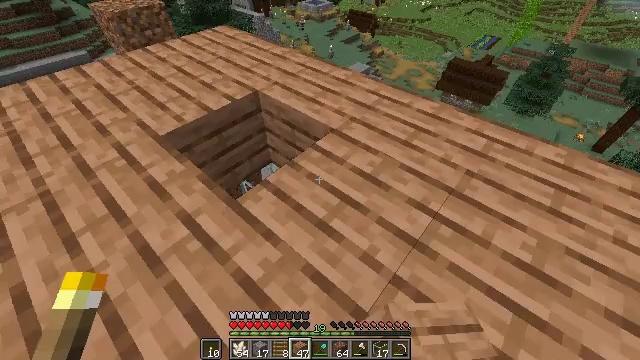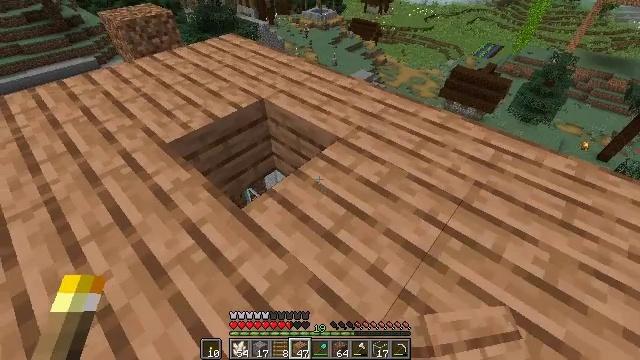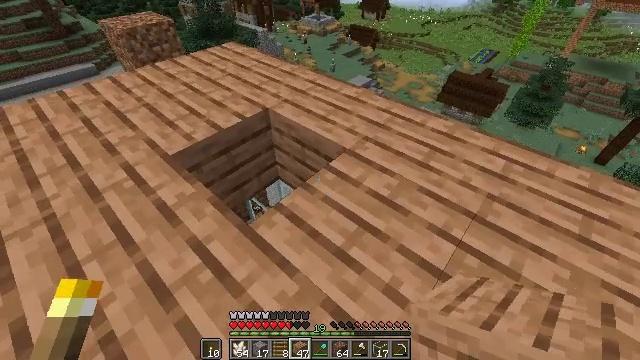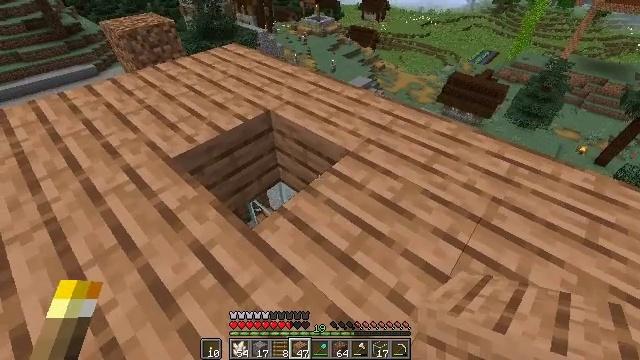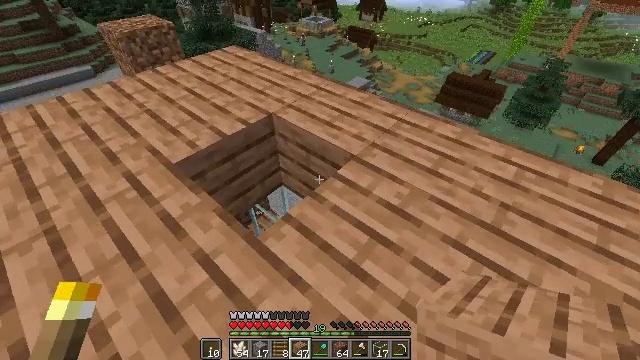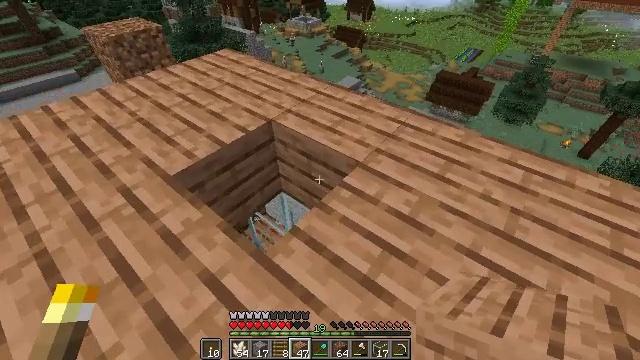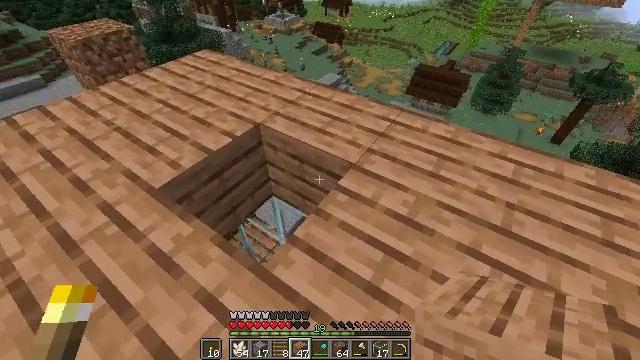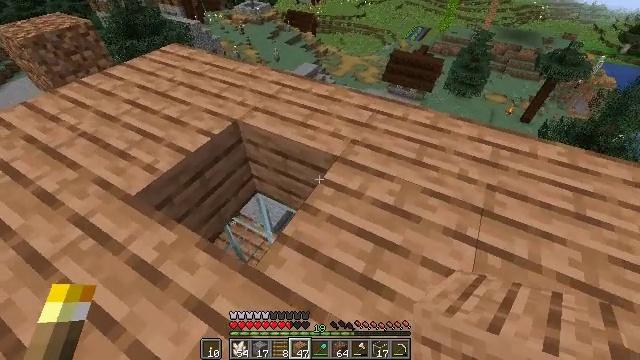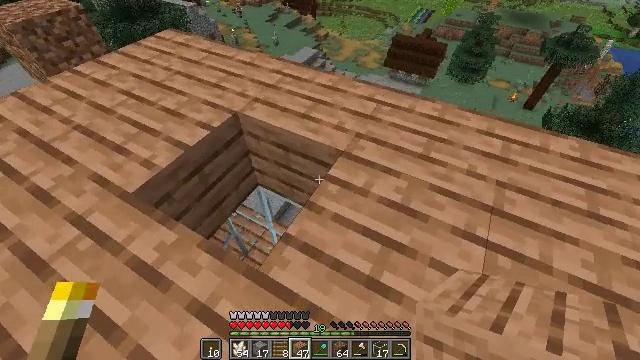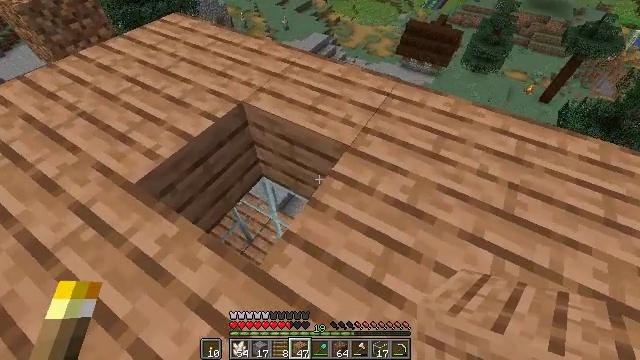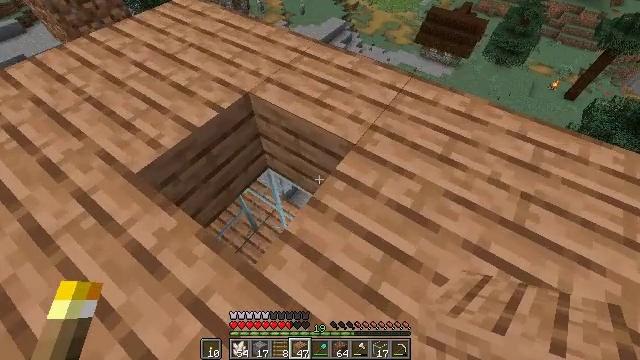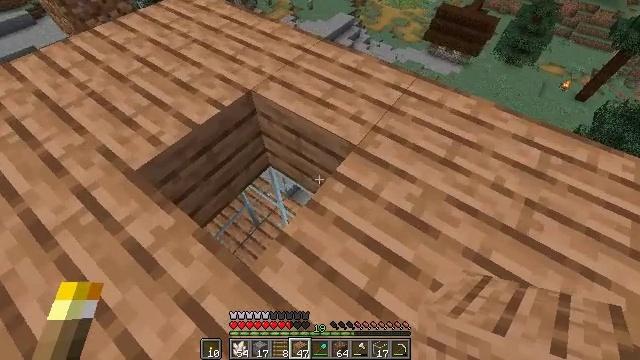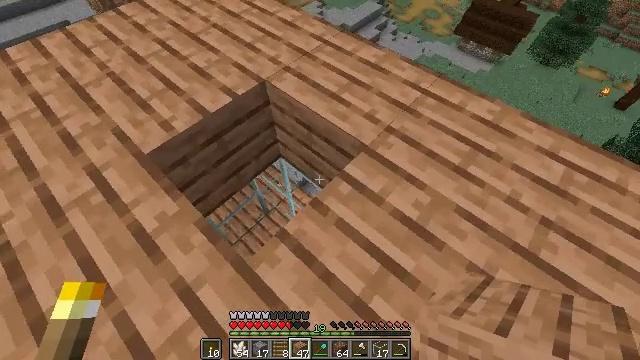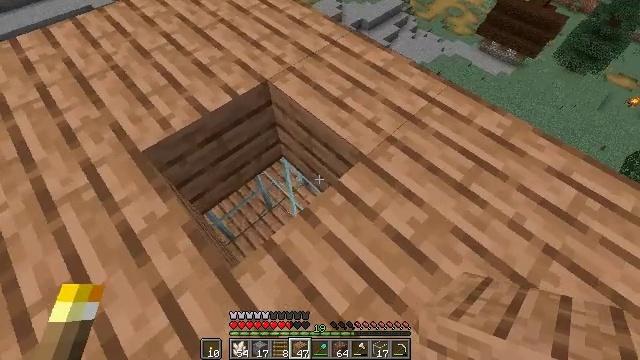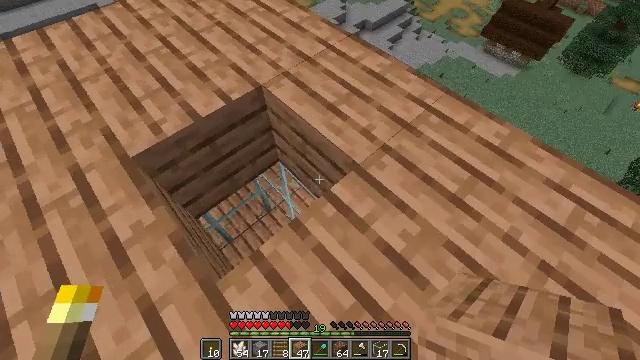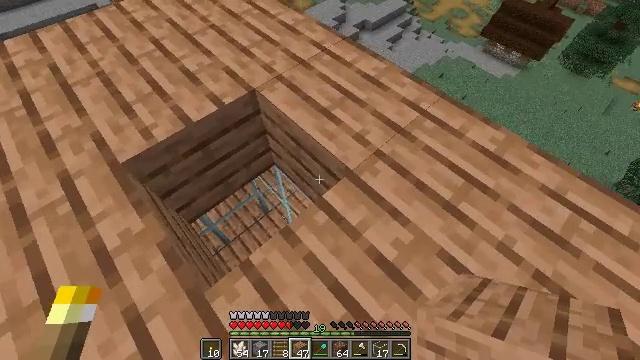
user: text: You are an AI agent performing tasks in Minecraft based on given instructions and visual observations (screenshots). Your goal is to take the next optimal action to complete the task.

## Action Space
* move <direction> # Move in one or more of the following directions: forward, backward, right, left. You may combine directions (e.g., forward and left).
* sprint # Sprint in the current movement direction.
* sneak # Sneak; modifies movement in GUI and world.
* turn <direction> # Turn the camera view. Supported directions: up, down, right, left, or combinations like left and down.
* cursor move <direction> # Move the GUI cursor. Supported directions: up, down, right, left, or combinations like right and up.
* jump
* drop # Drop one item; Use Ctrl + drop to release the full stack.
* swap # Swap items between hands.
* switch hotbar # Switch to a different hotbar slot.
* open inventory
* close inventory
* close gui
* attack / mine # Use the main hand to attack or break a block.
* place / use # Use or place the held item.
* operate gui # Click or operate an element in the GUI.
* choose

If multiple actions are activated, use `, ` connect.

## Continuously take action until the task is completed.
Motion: motion action
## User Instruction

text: Attack the jungle planks to collect them.
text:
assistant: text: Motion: move forward and move left, sneak, turn up
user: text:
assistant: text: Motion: move forward and move left, sneak, turn up
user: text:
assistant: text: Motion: move forward and move left, sneak
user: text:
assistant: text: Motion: move forward and move left, sneak
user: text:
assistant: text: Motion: move forward and move left, sneak, turn right
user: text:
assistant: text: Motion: move forward, sneak, turn right
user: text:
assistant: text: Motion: move forward, sneak, turn right and down
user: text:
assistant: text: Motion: move forward, sneak, turn down
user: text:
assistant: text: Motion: move forward and move right, sneak, turn left and down
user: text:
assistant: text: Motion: move forward and move right, sneak, turn left and down
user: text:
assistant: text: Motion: move forward and move right, sneak, turn left
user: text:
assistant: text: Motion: move forward and move right, sneak, turn left and down
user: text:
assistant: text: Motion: move forward and move right, sneak, turn left and down
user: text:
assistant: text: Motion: move forward and move right, sneak
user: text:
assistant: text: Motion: move forward and move right, sneak
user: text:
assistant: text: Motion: move forward and move right, sneak
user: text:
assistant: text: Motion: move forward and move right, sneak, turn left
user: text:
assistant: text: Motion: move forward and move right, sneak, turn left and down
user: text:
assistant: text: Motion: move forward and move right, sneak, turn left
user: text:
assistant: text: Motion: sneak, turn left
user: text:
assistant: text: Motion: sneak
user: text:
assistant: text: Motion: sneak, turn left
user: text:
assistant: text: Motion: sneak
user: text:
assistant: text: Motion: sneak
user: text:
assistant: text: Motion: sneak
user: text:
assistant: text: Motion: sneak
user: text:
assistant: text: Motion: sneak
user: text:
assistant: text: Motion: sneak
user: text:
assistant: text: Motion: sneak
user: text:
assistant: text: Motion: sneak